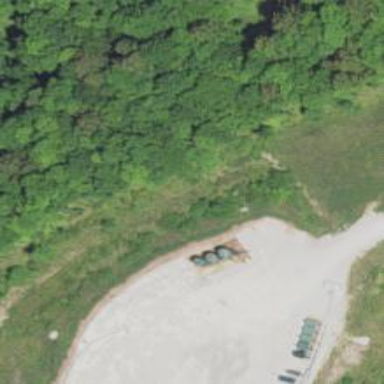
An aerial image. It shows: Storage tank that is man-made.